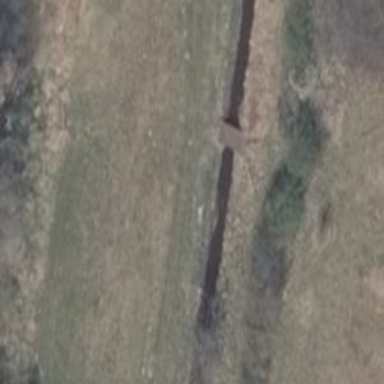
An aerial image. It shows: Footway on bridge.